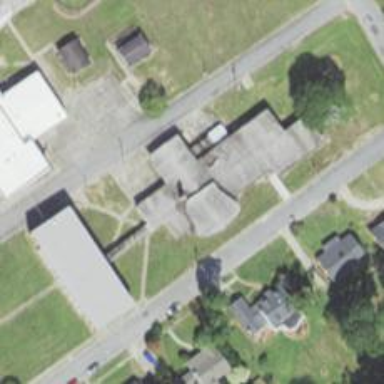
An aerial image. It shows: School.